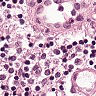
Metastatic tissue present: no